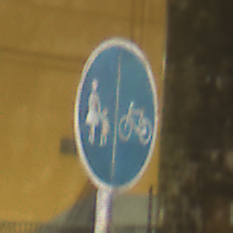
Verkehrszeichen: GetrennterRadUndGehwegRadwegRechts
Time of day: Night
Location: Outdoor (Urban)
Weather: PartlyCloudy
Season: NotSpecified
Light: Artificial